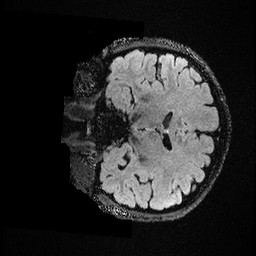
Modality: FLAIR
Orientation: coronal
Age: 35
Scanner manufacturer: ge
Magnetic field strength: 3 T
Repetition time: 4.802 s
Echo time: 0.1162 s